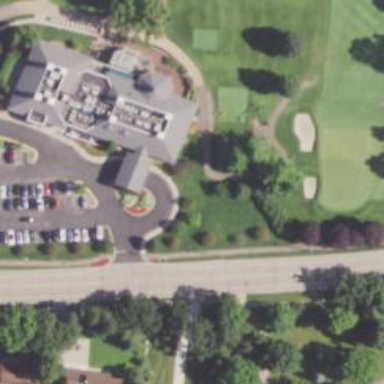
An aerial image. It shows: Pathway for golfing.